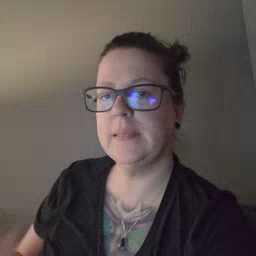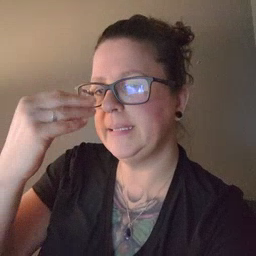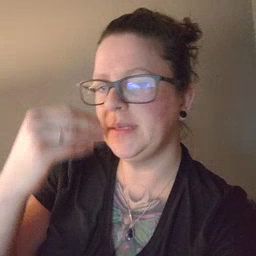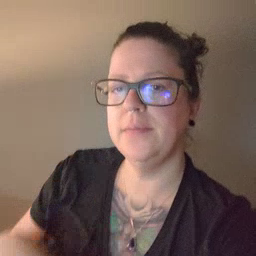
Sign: sleepy